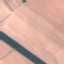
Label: AnnualCrop